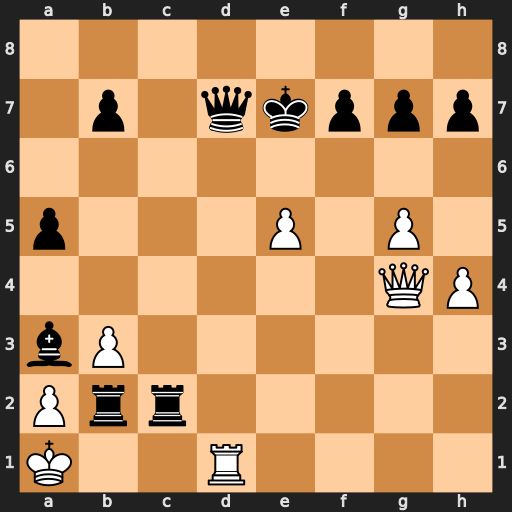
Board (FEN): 8/1p1qkppp/8/p3P1P1/6QP/bP6/Prr5/K2R4
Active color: w
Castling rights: -
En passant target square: -
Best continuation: Qxd7+ Kf8 Qd8#